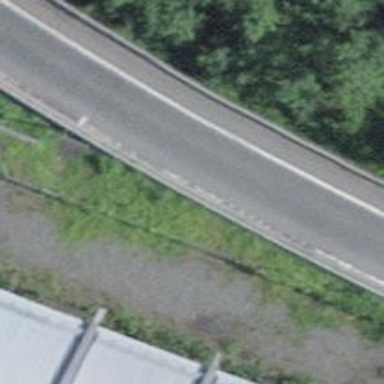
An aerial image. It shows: Motorway link.